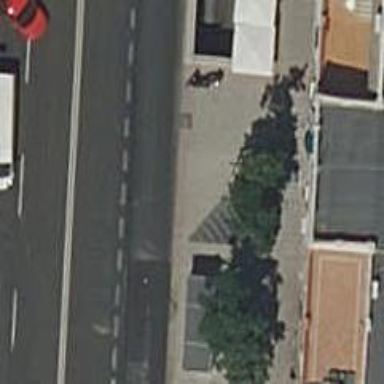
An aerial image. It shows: Bus stop with shelter. It is platform for public transport.